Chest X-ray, PA view. Patient: 56 years old, sex M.
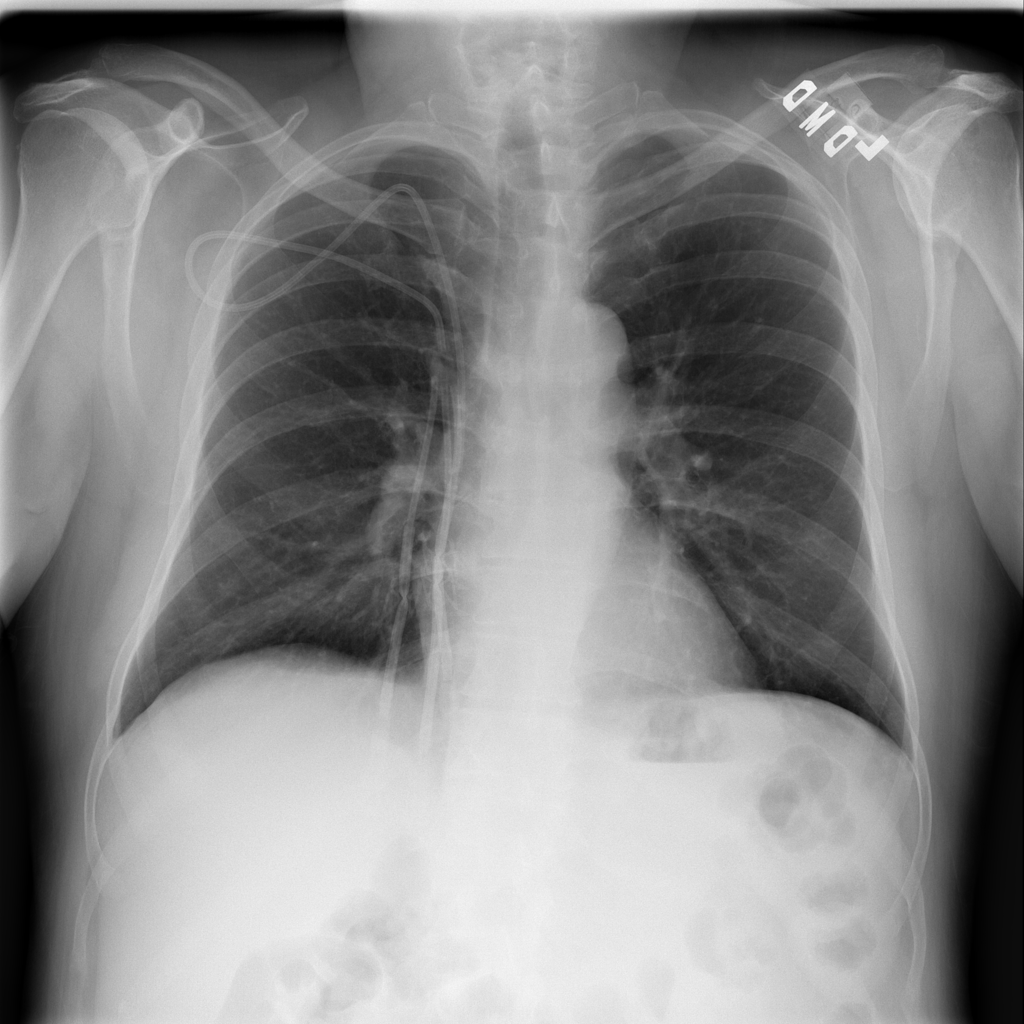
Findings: No Finding